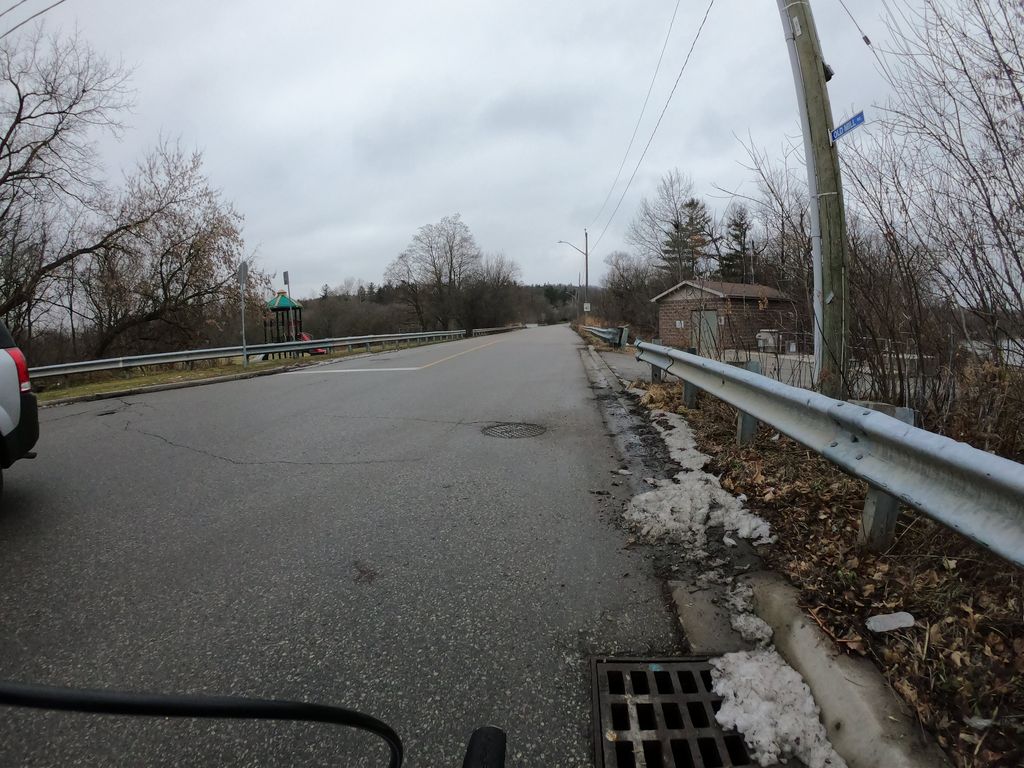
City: kitchener-waterloo